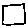
Label: square